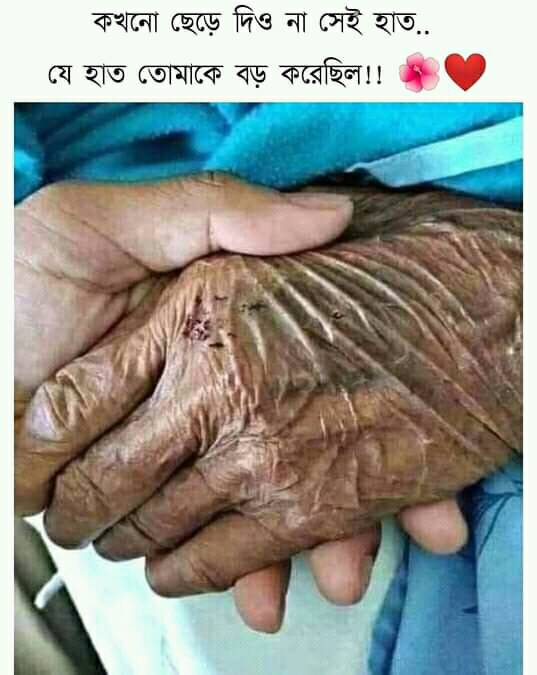
Text: কখনো ছেড়ে দিও না সেই হাত যে হাত তোমাকে বড় করেছিল !
Label: Non Hate